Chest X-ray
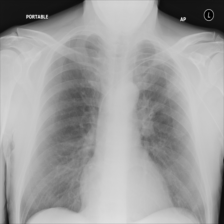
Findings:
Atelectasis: negative
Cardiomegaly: negative
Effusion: negative
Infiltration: negative
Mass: negative
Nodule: negative
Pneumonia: negative
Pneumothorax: negative
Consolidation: negative
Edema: negative
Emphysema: negative
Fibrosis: negative
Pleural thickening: negative
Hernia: negative